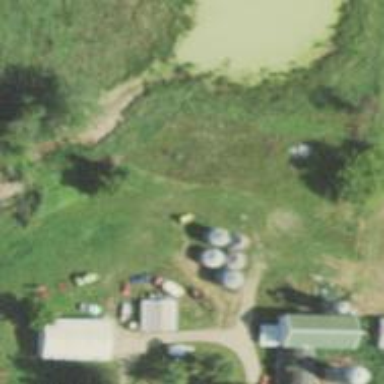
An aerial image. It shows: Silo.